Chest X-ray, PA view. Patient: 55 years old, sex M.
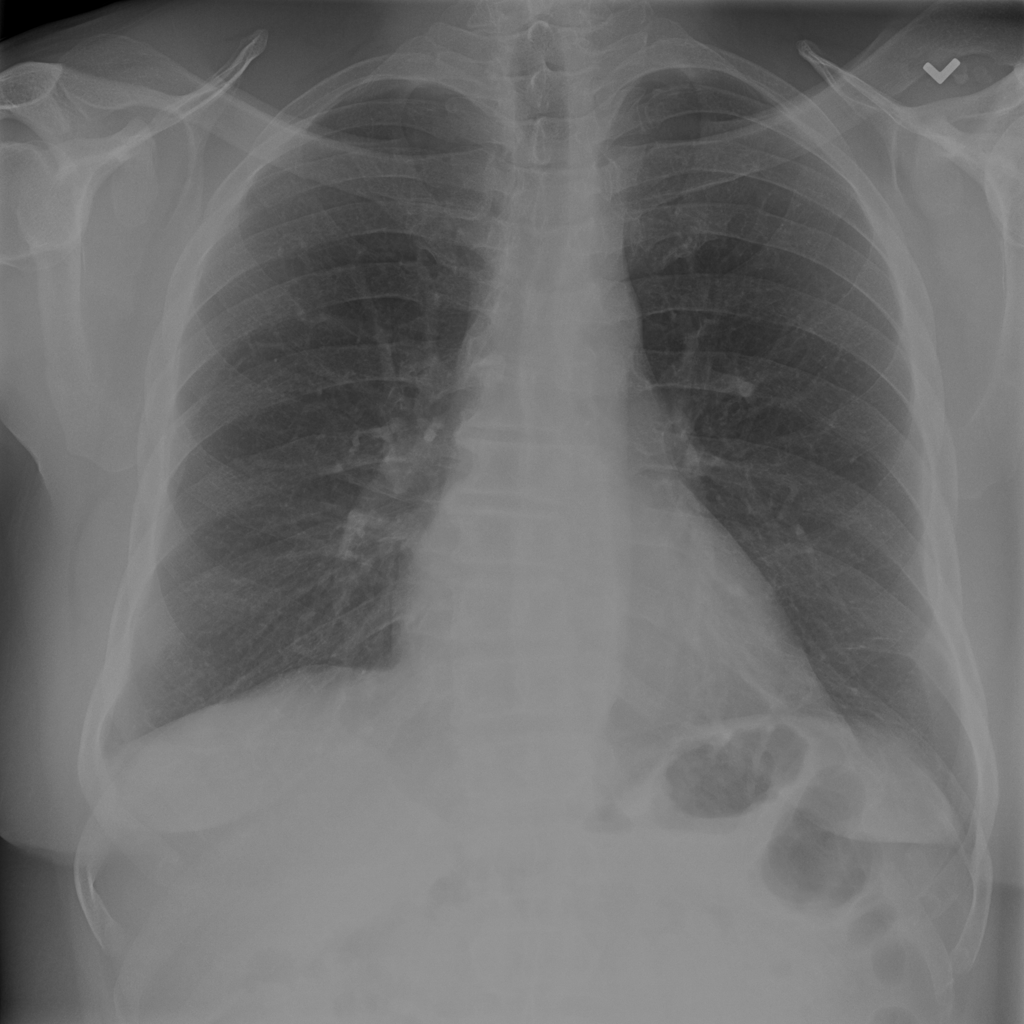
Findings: Atelectasis